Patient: sex F, age 72
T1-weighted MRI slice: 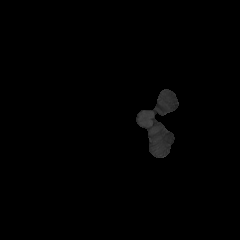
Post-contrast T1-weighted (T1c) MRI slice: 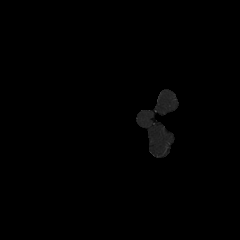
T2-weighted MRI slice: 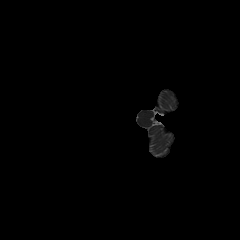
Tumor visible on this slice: no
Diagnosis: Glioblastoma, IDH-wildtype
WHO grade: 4